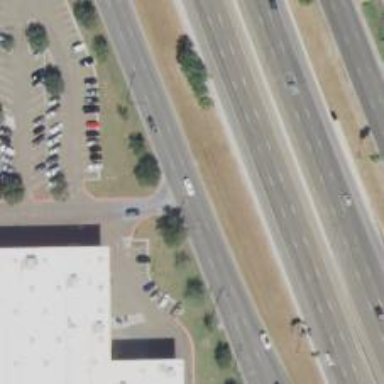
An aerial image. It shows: Secondary road with frontage road.